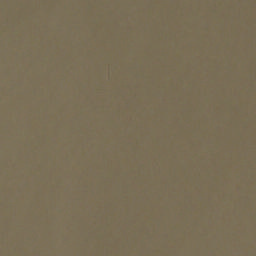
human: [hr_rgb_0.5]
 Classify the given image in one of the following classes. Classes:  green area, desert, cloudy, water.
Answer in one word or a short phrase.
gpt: cloudy